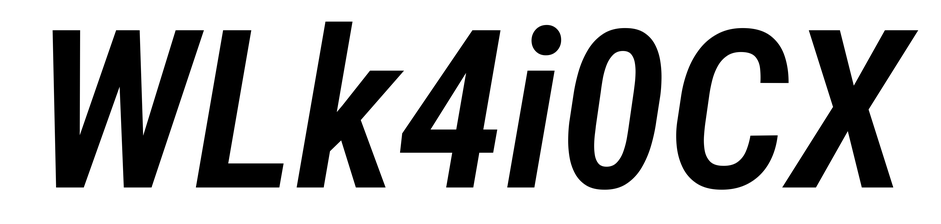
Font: Roboto-Italic_Condensed_SemiBold_Italic